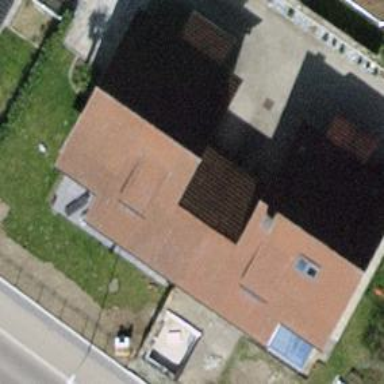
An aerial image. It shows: Semidetached house with gabled roof.